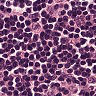
Metastatic tissue present: no